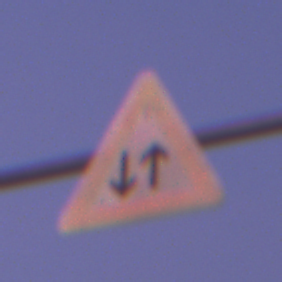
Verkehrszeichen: Gegenverkehr
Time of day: Dawn
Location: Outdoor (Nature)
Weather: PartlyCloudy
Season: NotSpecified
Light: Natural